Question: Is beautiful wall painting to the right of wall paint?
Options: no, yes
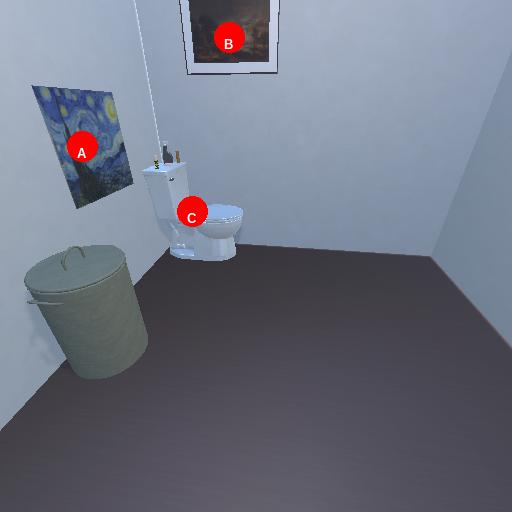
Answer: no